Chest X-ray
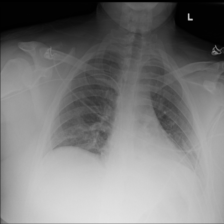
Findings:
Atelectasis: negative
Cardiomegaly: negative
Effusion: negative
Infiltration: negative
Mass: negative
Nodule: negative
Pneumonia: negative
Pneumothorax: negative
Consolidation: negative
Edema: negative
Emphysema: negative
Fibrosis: negative
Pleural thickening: negative
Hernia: negative